Question: When adding href to a image I see a blue line created underneath the image. Any idea what its called and how to remove that?
Here is a screenshot of the image.

Here is the html code:
'''
<html>
<style>
div{
position: absolute;
top: 50%;
left: 50%;
width: 400px;
height: 300px;
margin-top: -150px;
margin-left: -200px;
}
</style>
<div>
<a href="https://10.10.10.10/zabbix">
<img src="https://miro.medium.com/max/800/1*clU7swMwpx_-jFxwExcCOg.png" width="190">
</a>
<a href="https://10.10.10.10/grafana">
<img src="https://logodix.com/logo/<PHONE>.png" width="190" >
</a>
</div>
</html>
'''
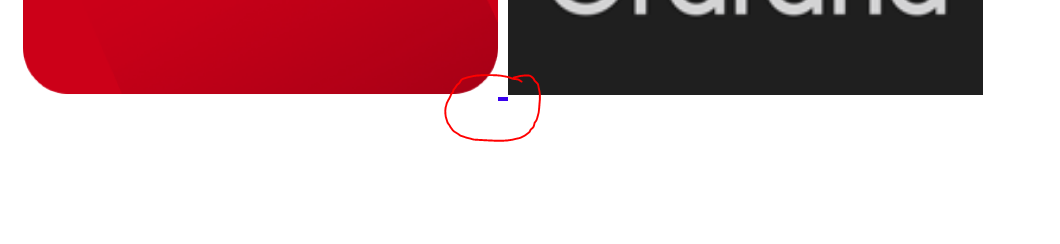
Answer: The underline is set on the text-decoration property of the "a" element. So setting it to "none" should disable it:
'''
a {
text-decoration: none;
}
'''